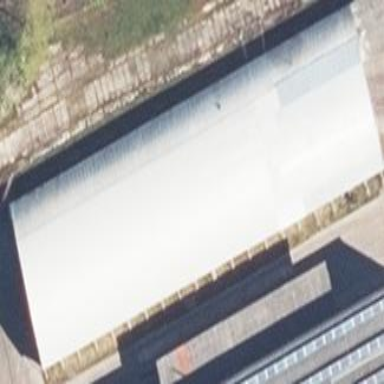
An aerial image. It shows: Industrial building.